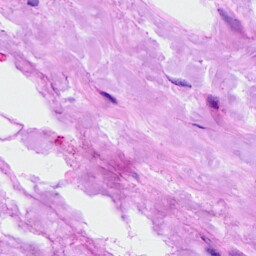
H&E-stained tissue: Breast